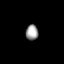
Tissue: lung
Cell type: Myeloid cells
Senescence score: 0.6994
Nuclear area (px): 190
Mean DAPI intensity: 155.447